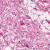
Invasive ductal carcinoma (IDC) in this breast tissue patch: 0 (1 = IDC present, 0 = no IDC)